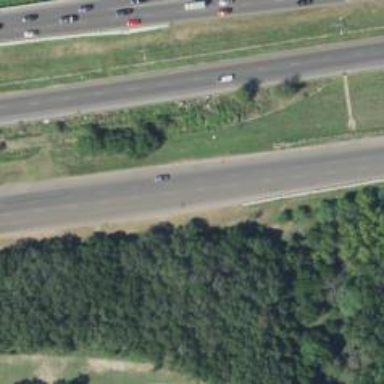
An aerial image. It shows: Secondary road with asphalt surface and frontage road.